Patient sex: F
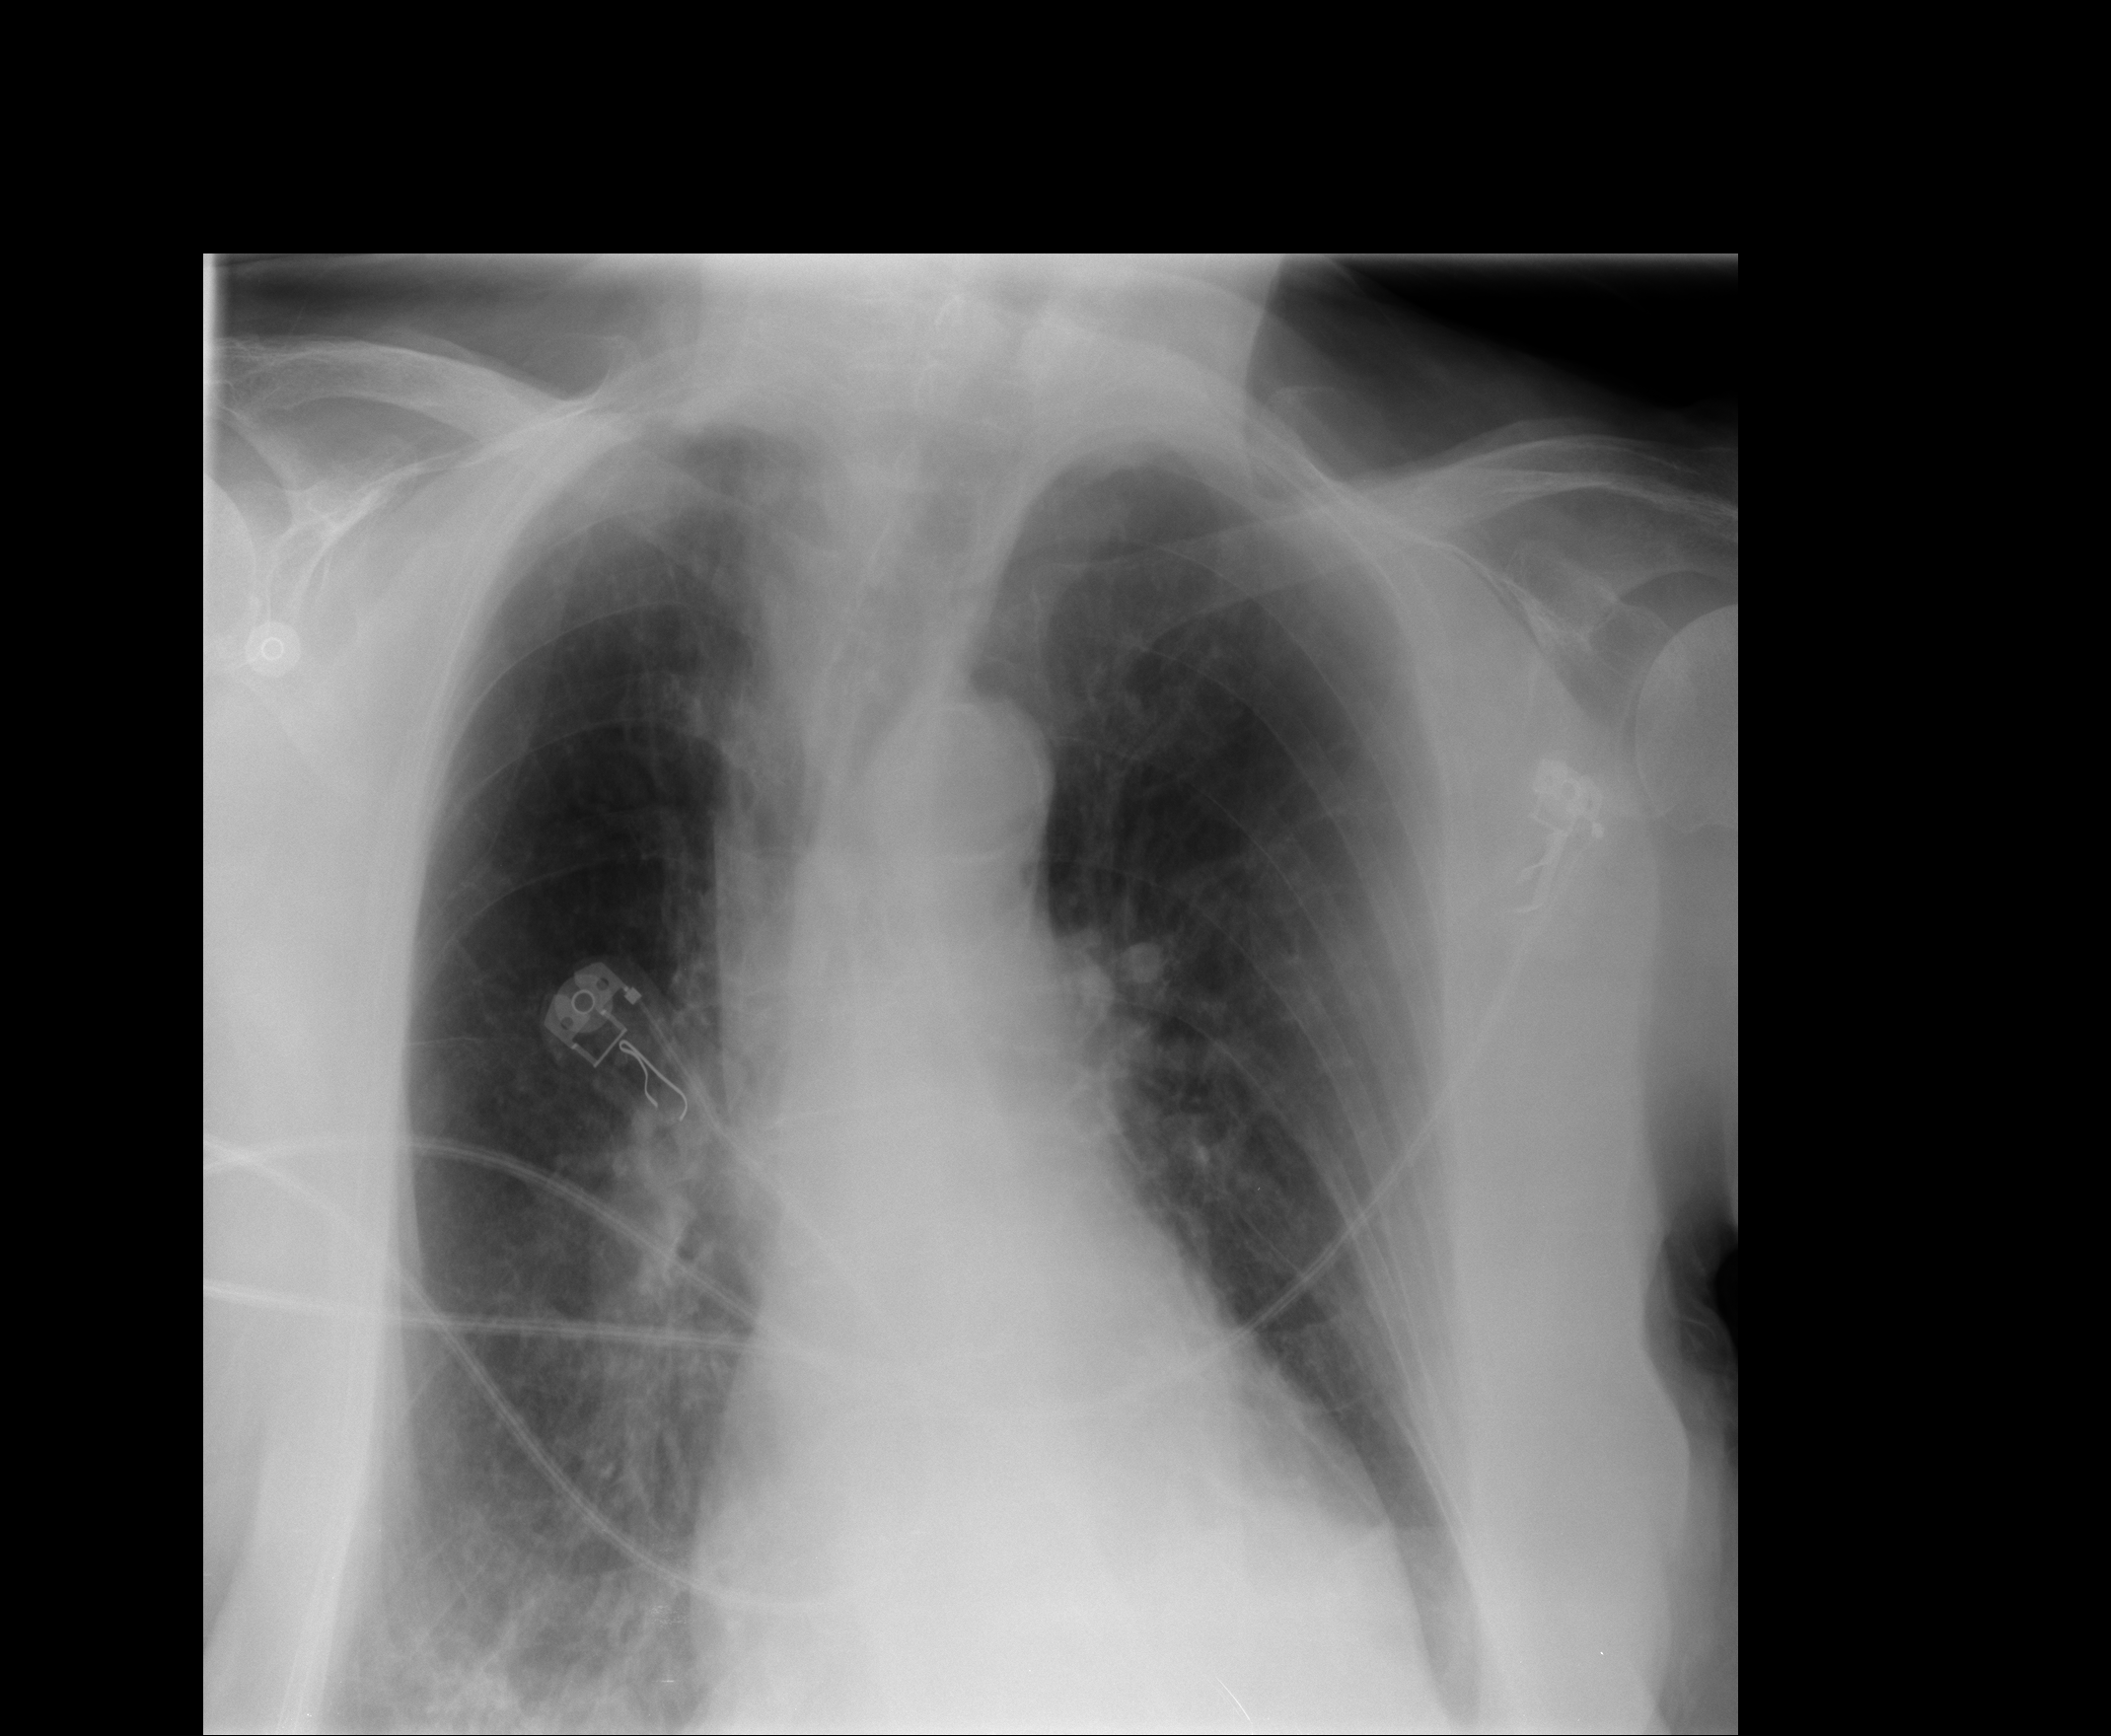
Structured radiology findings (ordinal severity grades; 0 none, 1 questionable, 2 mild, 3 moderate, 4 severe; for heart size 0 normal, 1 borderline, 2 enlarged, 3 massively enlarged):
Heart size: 2
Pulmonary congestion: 0
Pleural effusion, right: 0
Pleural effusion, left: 0
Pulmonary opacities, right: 0
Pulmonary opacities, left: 0
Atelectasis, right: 2
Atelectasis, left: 2